Field crop: maize
Growth stage: 2
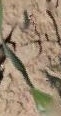
Species: maize